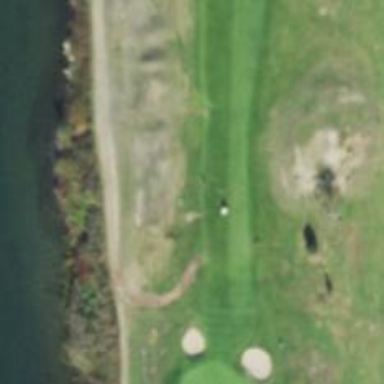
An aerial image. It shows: View of golf hole.